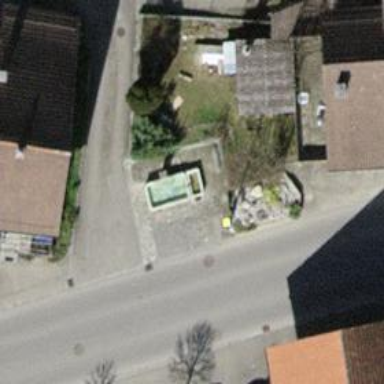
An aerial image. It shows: Drinking fountain for providing drinking water.